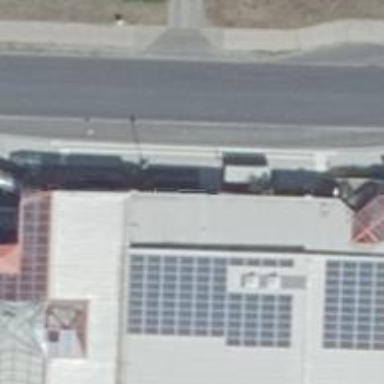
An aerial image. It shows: Public transport shelter.